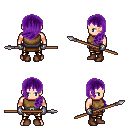
a pixel art fantasy rpg character, male body template, human, light skin, leather chest armor, gold greaves, purple left-swept hairstyle, metal gloves, brown shoes, spear, four views (front, back, left, right), 2x2 character sprite sheet, small pixel art, hard edges, no anti-aliasing